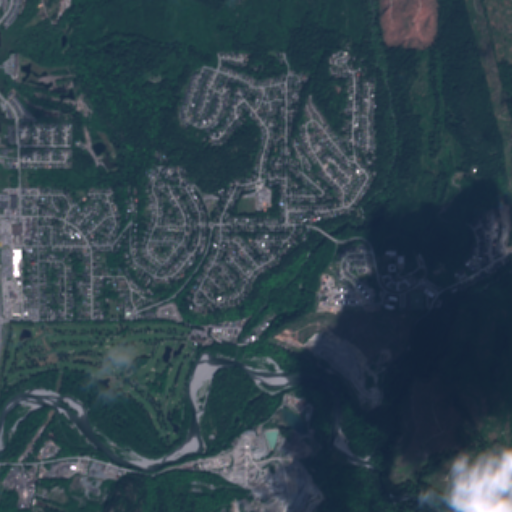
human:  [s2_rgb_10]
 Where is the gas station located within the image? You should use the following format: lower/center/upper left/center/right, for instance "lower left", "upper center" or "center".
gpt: The gas station is located in the center left of the image.
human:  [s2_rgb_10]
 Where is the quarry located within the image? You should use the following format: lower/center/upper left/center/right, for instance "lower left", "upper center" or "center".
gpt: The quarry is located in the lower center of the image.
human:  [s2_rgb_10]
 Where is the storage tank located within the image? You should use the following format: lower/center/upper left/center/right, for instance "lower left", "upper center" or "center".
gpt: The storage tank is located in the center right of the image.
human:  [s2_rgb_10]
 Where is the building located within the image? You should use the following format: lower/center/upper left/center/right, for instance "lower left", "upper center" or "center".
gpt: There is no building in the image.